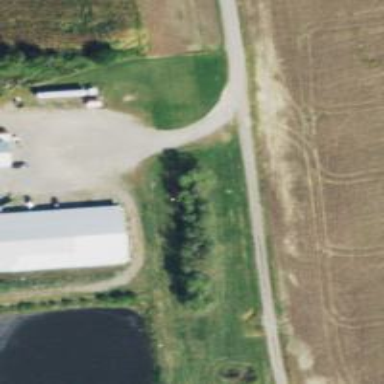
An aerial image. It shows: Farm road designated as service road.